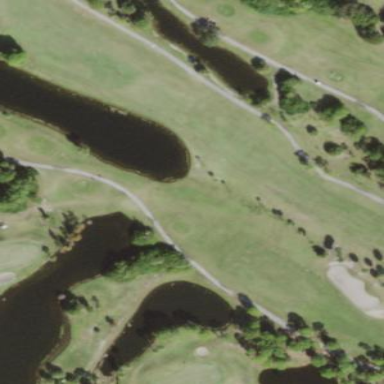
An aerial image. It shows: Golf fairway surrounded by grass.